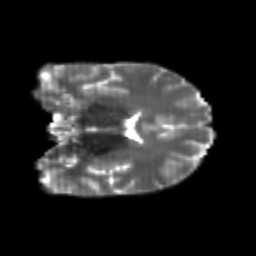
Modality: T2w
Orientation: coronal
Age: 24
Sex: female
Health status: healthy
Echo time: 0.074 s